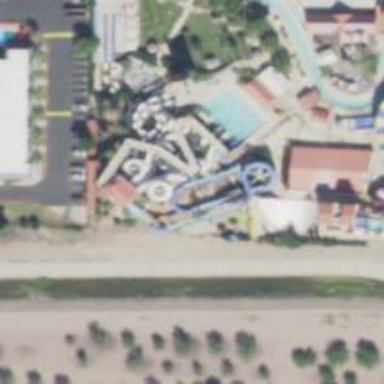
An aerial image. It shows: Water slide attraction.